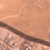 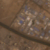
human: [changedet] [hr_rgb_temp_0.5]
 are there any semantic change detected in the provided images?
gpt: New buildings were created in the area above the road.